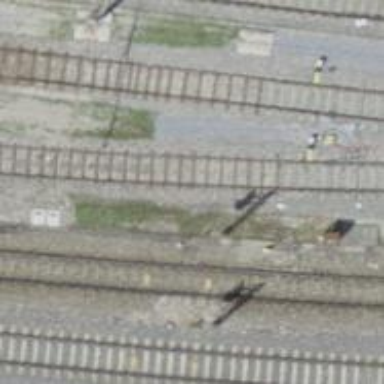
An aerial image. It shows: Rail yard with electrified contact lines. The railway operates at voltages of 3000 and 15000.